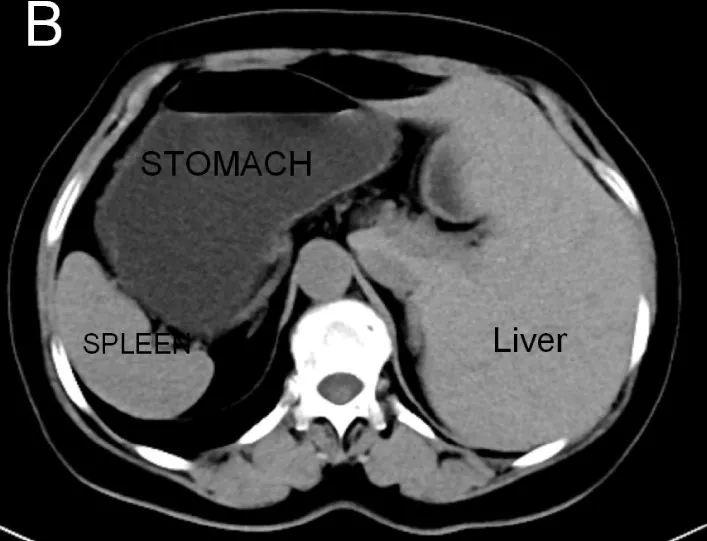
Axial view.
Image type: radiology (ct)